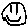
Label: smiley face